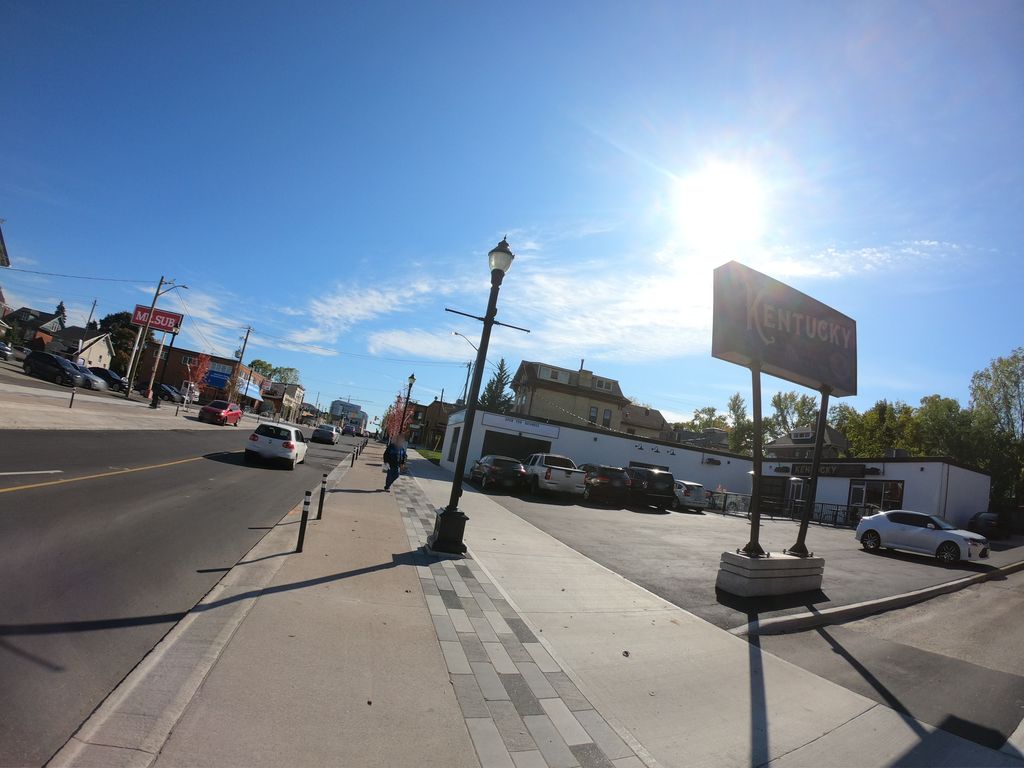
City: kitchener-waterloo